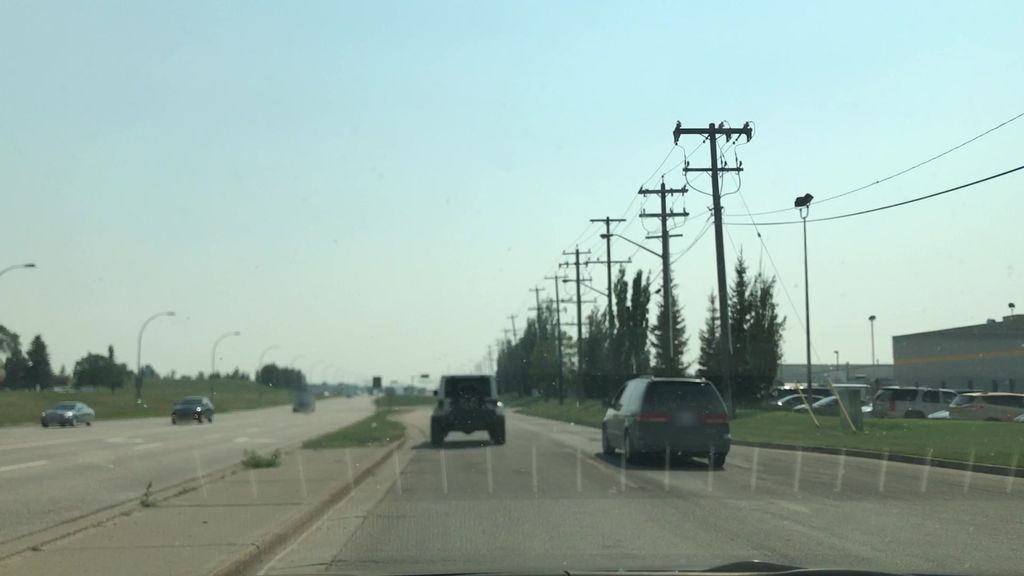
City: edmonton